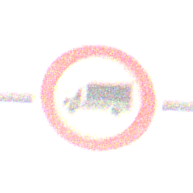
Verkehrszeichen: VerbotFuerKraftfahrzeugeUeberDreiKommaFuenfTonnen
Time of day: Night
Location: Outdoor (Nature)
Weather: Clear
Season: NotSpecified
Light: Natural